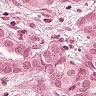
Metastatic tissue present: yes